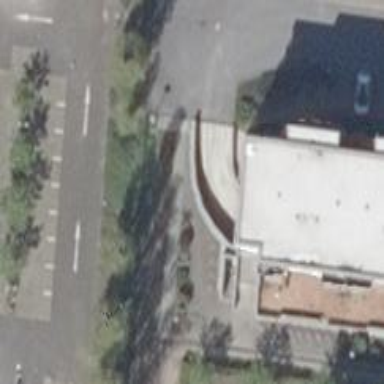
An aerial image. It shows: Parking entrance.